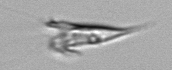
Label: Chrysochromulina_lanceolata